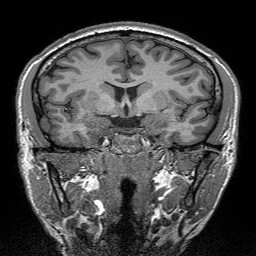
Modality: T1w
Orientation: sagittal
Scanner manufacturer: siemens
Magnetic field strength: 3 T
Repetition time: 2.3 s
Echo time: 0.00298 s